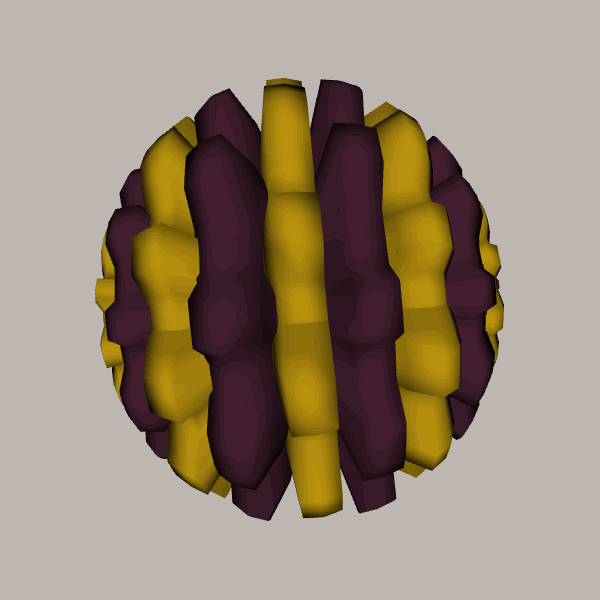
Background: light